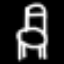
Label: chair